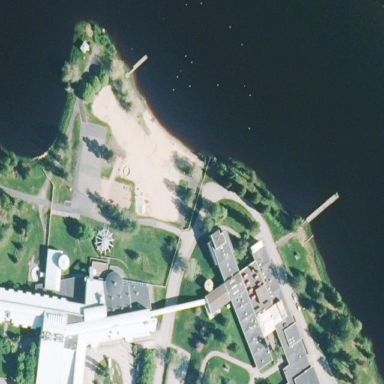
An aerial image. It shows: Swimming area within leisure land.